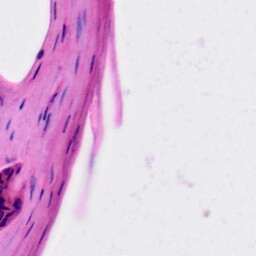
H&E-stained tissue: Skin